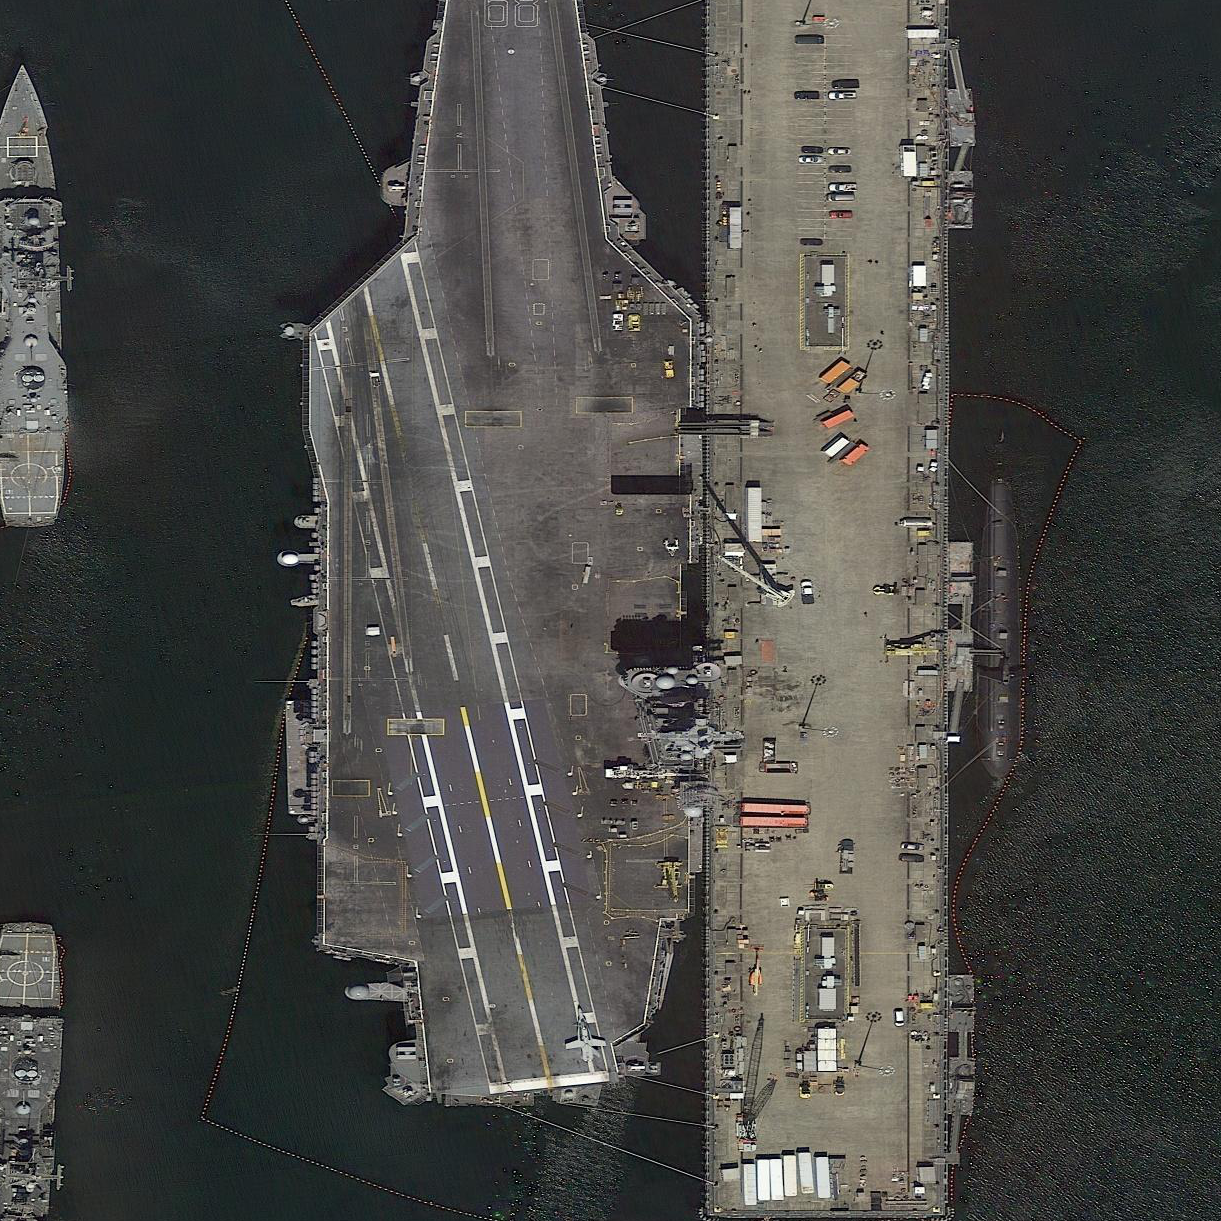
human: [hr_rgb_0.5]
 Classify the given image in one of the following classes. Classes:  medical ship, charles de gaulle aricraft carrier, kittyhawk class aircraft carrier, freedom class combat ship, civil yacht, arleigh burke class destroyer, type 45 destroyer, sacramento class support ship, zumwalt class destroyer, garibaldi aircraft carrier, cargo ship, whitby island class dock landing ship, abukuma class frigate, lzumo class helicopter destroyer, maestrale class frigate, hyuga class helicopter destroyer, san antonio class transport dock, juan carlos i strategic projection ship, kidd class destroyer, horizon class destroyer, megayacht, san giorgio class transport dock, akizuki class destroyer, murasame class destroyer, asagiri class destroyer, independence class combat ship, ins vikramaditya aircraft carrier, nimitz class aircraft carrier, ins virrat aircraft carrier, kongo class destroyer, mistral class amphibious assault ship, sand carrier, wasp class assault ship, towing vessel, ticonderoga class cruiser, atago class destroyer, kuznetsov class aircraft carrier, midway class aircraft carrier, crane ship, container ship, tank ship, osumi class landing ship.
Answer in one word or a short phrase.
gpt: Nimitz class aircraft carrier